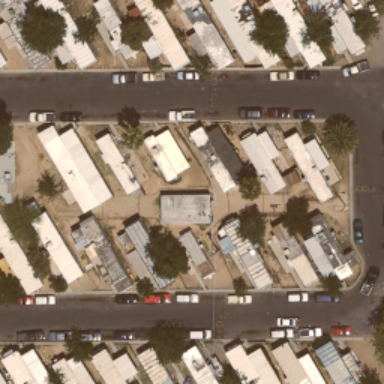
Many mobile homes arranged in lines in the mobile home park .